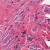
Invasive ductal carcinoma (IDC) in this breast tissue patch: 0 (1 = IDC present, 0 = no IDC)